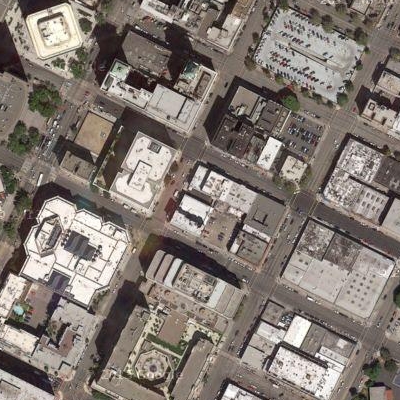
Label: cIndustry